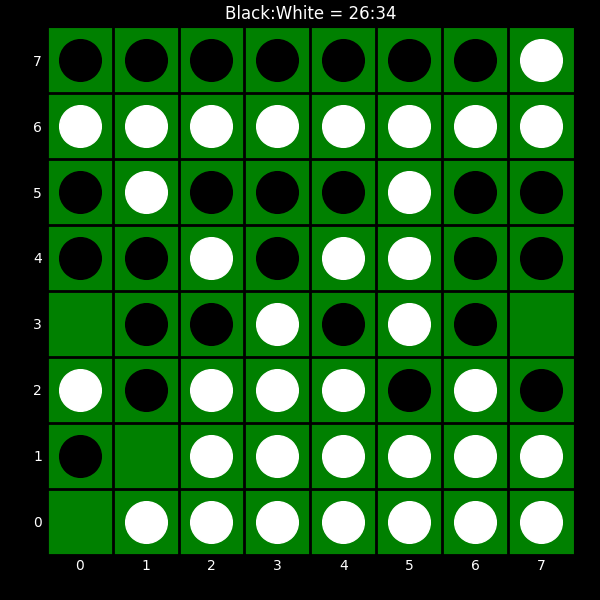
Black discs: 26
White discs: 34